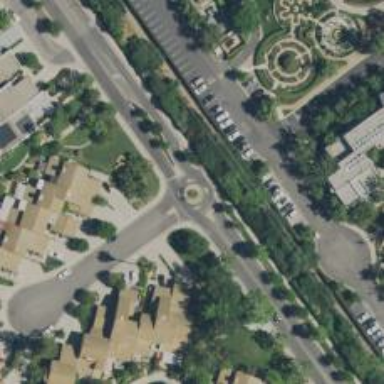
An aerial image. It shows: Mini roundabout on the road.